Question: string is an reference type (similar to object). Why the diff behavior in the following scenario - when creating an instance of string and object?
I understand the concept of immutability etc in string but that is to do with value assigned to string (which wont change). My question is more to do with why s2 is creating another complete instance whereas if i had done with object it doesnt do that?

Example of string
'''
class Program
{
static void Main(string[] args)
{
string s1 = "Hello";
string s2 = s1;
s1 = null;
Console.WriteLine("s1 = " + s1);
Console.WriteLine("s2 = " + s2);
Console.ReadLine();
}
}
'''
Output: s2 still prints "Hello"
Example of object
'''
class Program
{
static void Main(string[] args)
{
Name s1 = new Name();
s1.id = 5;
Name s2 = s1;
s1 = null;
Console.WriteLine("s1 = " + s1.id);
Console.WriteLine("s2 = " + s2.id);
Console.ReadLine();
}
}
public class Name
{
public int id { get; set; }
}
'''
Output: Both s1 and s2 are null;
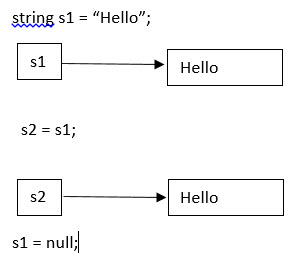
Answer: First of all, I'm sure you realize you are going to get a lot of 'NullReferenceException' with that code you've got there.
Secondly, the string class is a fun and special 'object' which you can mentally think of as a 'primitive' data type. Let me just say though, 'System.String' .... but you can think about it like it is for general purposes.
I have drawn some diagrams that may better display what is going on in each of the examples you gave.
When you
'''
string s1 = "Hello";
string s2 = s1;
'''
An object named s1 of type string is created which points to a memory space that holds the value '"Hello"'. Then a new object of type string named s2 is created and the value of '"Hello"' from s1 is copied to another memory space and addressed by 's2'. This results in your memory looking as it does below.

Now, when you
'''
s1 = null;
'''
You have set the reference of 's1' to point to the 'null pointer', which leaves that memory with the value of "Hello" to float around until the garbage collector comes around and removes it. At this point 's1' is still pointing to the value that was copied earlier.

---
Now lets look at how this differs from a normal object.
When you
'''
Name s1 = new Name();
s1.id = 5;
Name s2 = s1;
'''
A memory space called 's1' is created which points to a newly allocated space in memory the large enough to hold the memory of a 'Name' object.
Then you pointed to the memory space addressed in 's1' and changed its Property called 'id' to be 5.
Then you created a new memory space called 's2' which copies the value of the address to the allocated memory mentioned above. So now 's1' and 's2' point to the same object in memory. This results in your memory looking as it does below.

That at this point, if you were to change the value of 'id' it would change for both 's1' and 's2', and if that was nullable type you were using for 'id', and you set it to be 'null', the change would be reflected in both 's1' and 's2'.
Now if you were to
'''
s1 = null;
'''
as you did in your post. 's1' would change its address to point to the 'null pointer', and 's2' would continue to be looking at the same space in memory. Which results in what you see below.

---
Edit: To provide further explanation on why strings seem to behave like primitives and not like objects.
I don't know, however I will speculate.
My guess is that it was designed this way because developers want to use 'string' as if it were a primitive. I will say that it is so nice to not have to worry about stray references to my string, or having to 'clone' it before I make changes to it. However Microsoft could not make 'string' a primitive type because strings are huge. The max length of a 'string' is the maximum value of an 'Int32'. And every letter is a 'char' which is a 'Int16', so that is somewhere around 2 gigs I believe (don't quote my math). This means that strings are too big to store on the stack which is only 1MB. Thus strings have to be objects and placed on the heap.
If you are unaware of the differences between the stack and the heap, I do recommend looking it up, it is good to know how memory is handled, while in C# all that dirty work is done for you, if you decide to move to something like C++ you'll find yourself managing that on your own (not super fun).
So in short I suppose it is because we want to use strings like primitives, but they are implemented as objects because of the limitations of the stack.